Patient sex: F
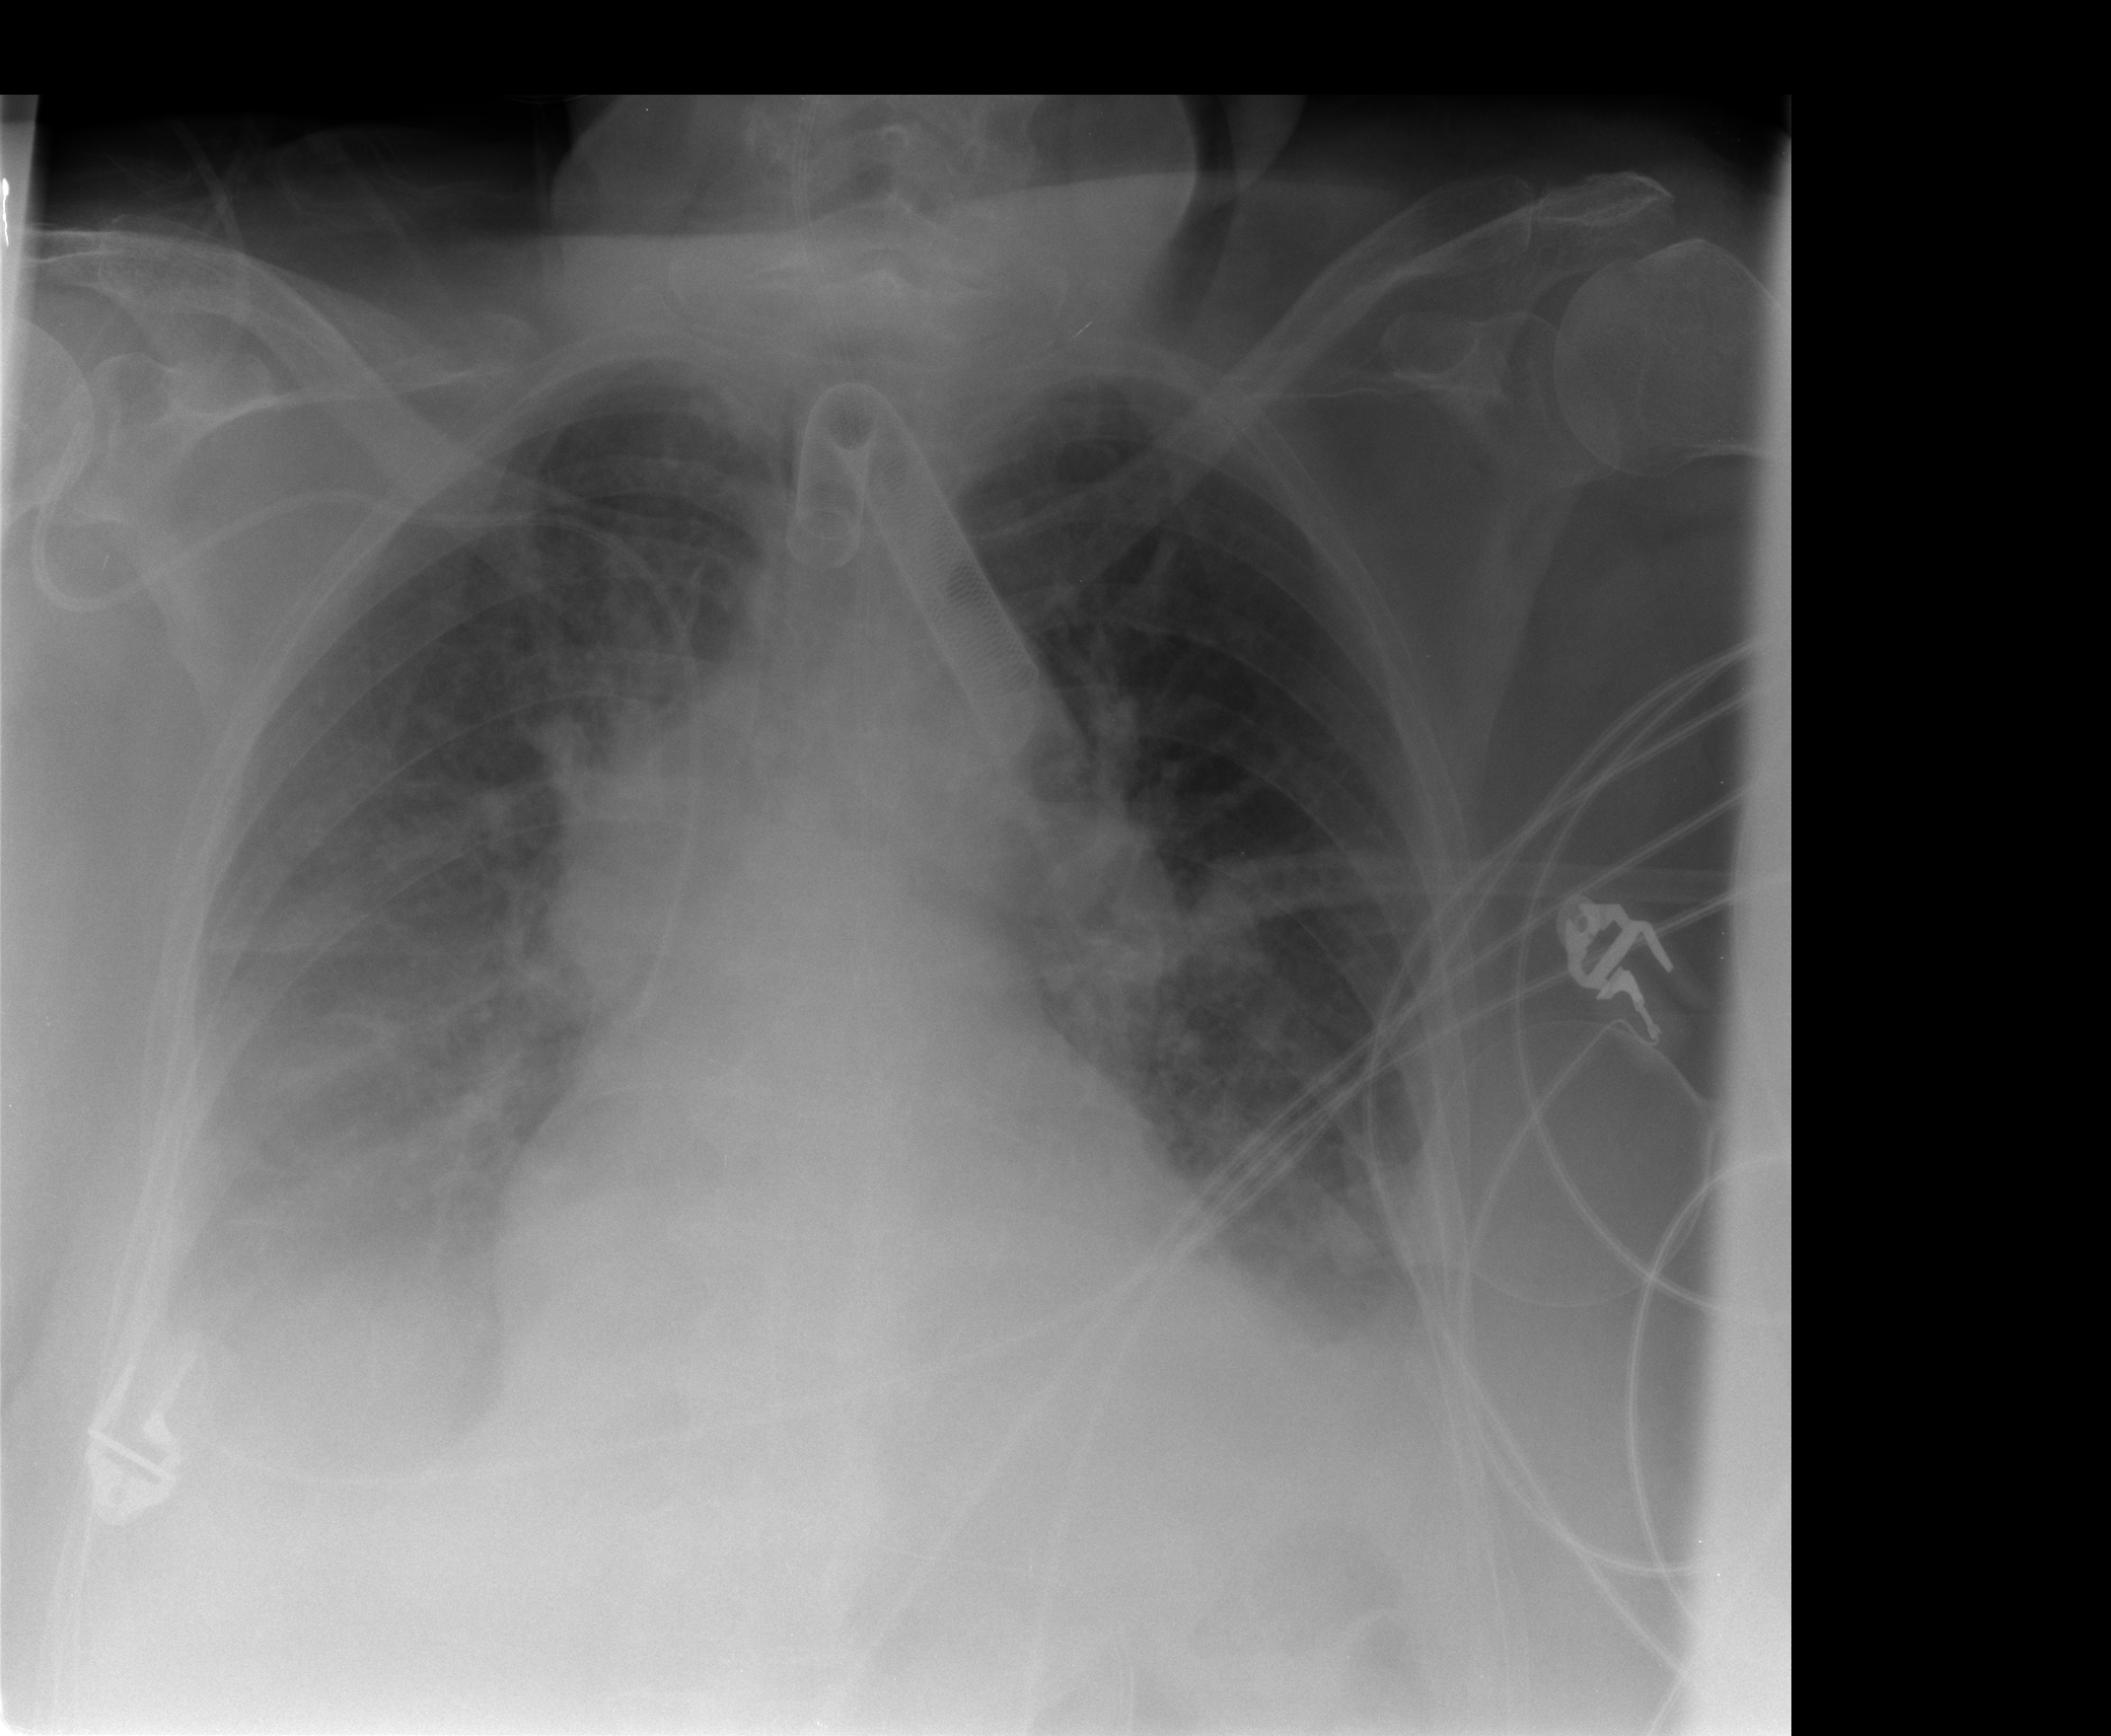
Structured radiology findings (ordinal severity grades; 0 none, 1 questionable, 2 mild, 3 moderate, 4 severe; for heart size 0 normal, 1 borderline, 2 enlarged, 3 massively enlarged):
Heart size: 2
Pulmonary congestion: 2
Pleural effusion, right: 3
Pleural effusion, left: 2
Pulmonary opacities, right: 2
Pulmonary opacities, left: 2
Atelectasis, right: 3
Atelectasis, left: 3